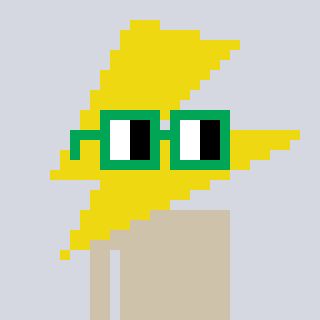
a pixel art character with square green glasses, a lightning bolt-shaped head and a bege-colored body on a cool background